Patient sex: M
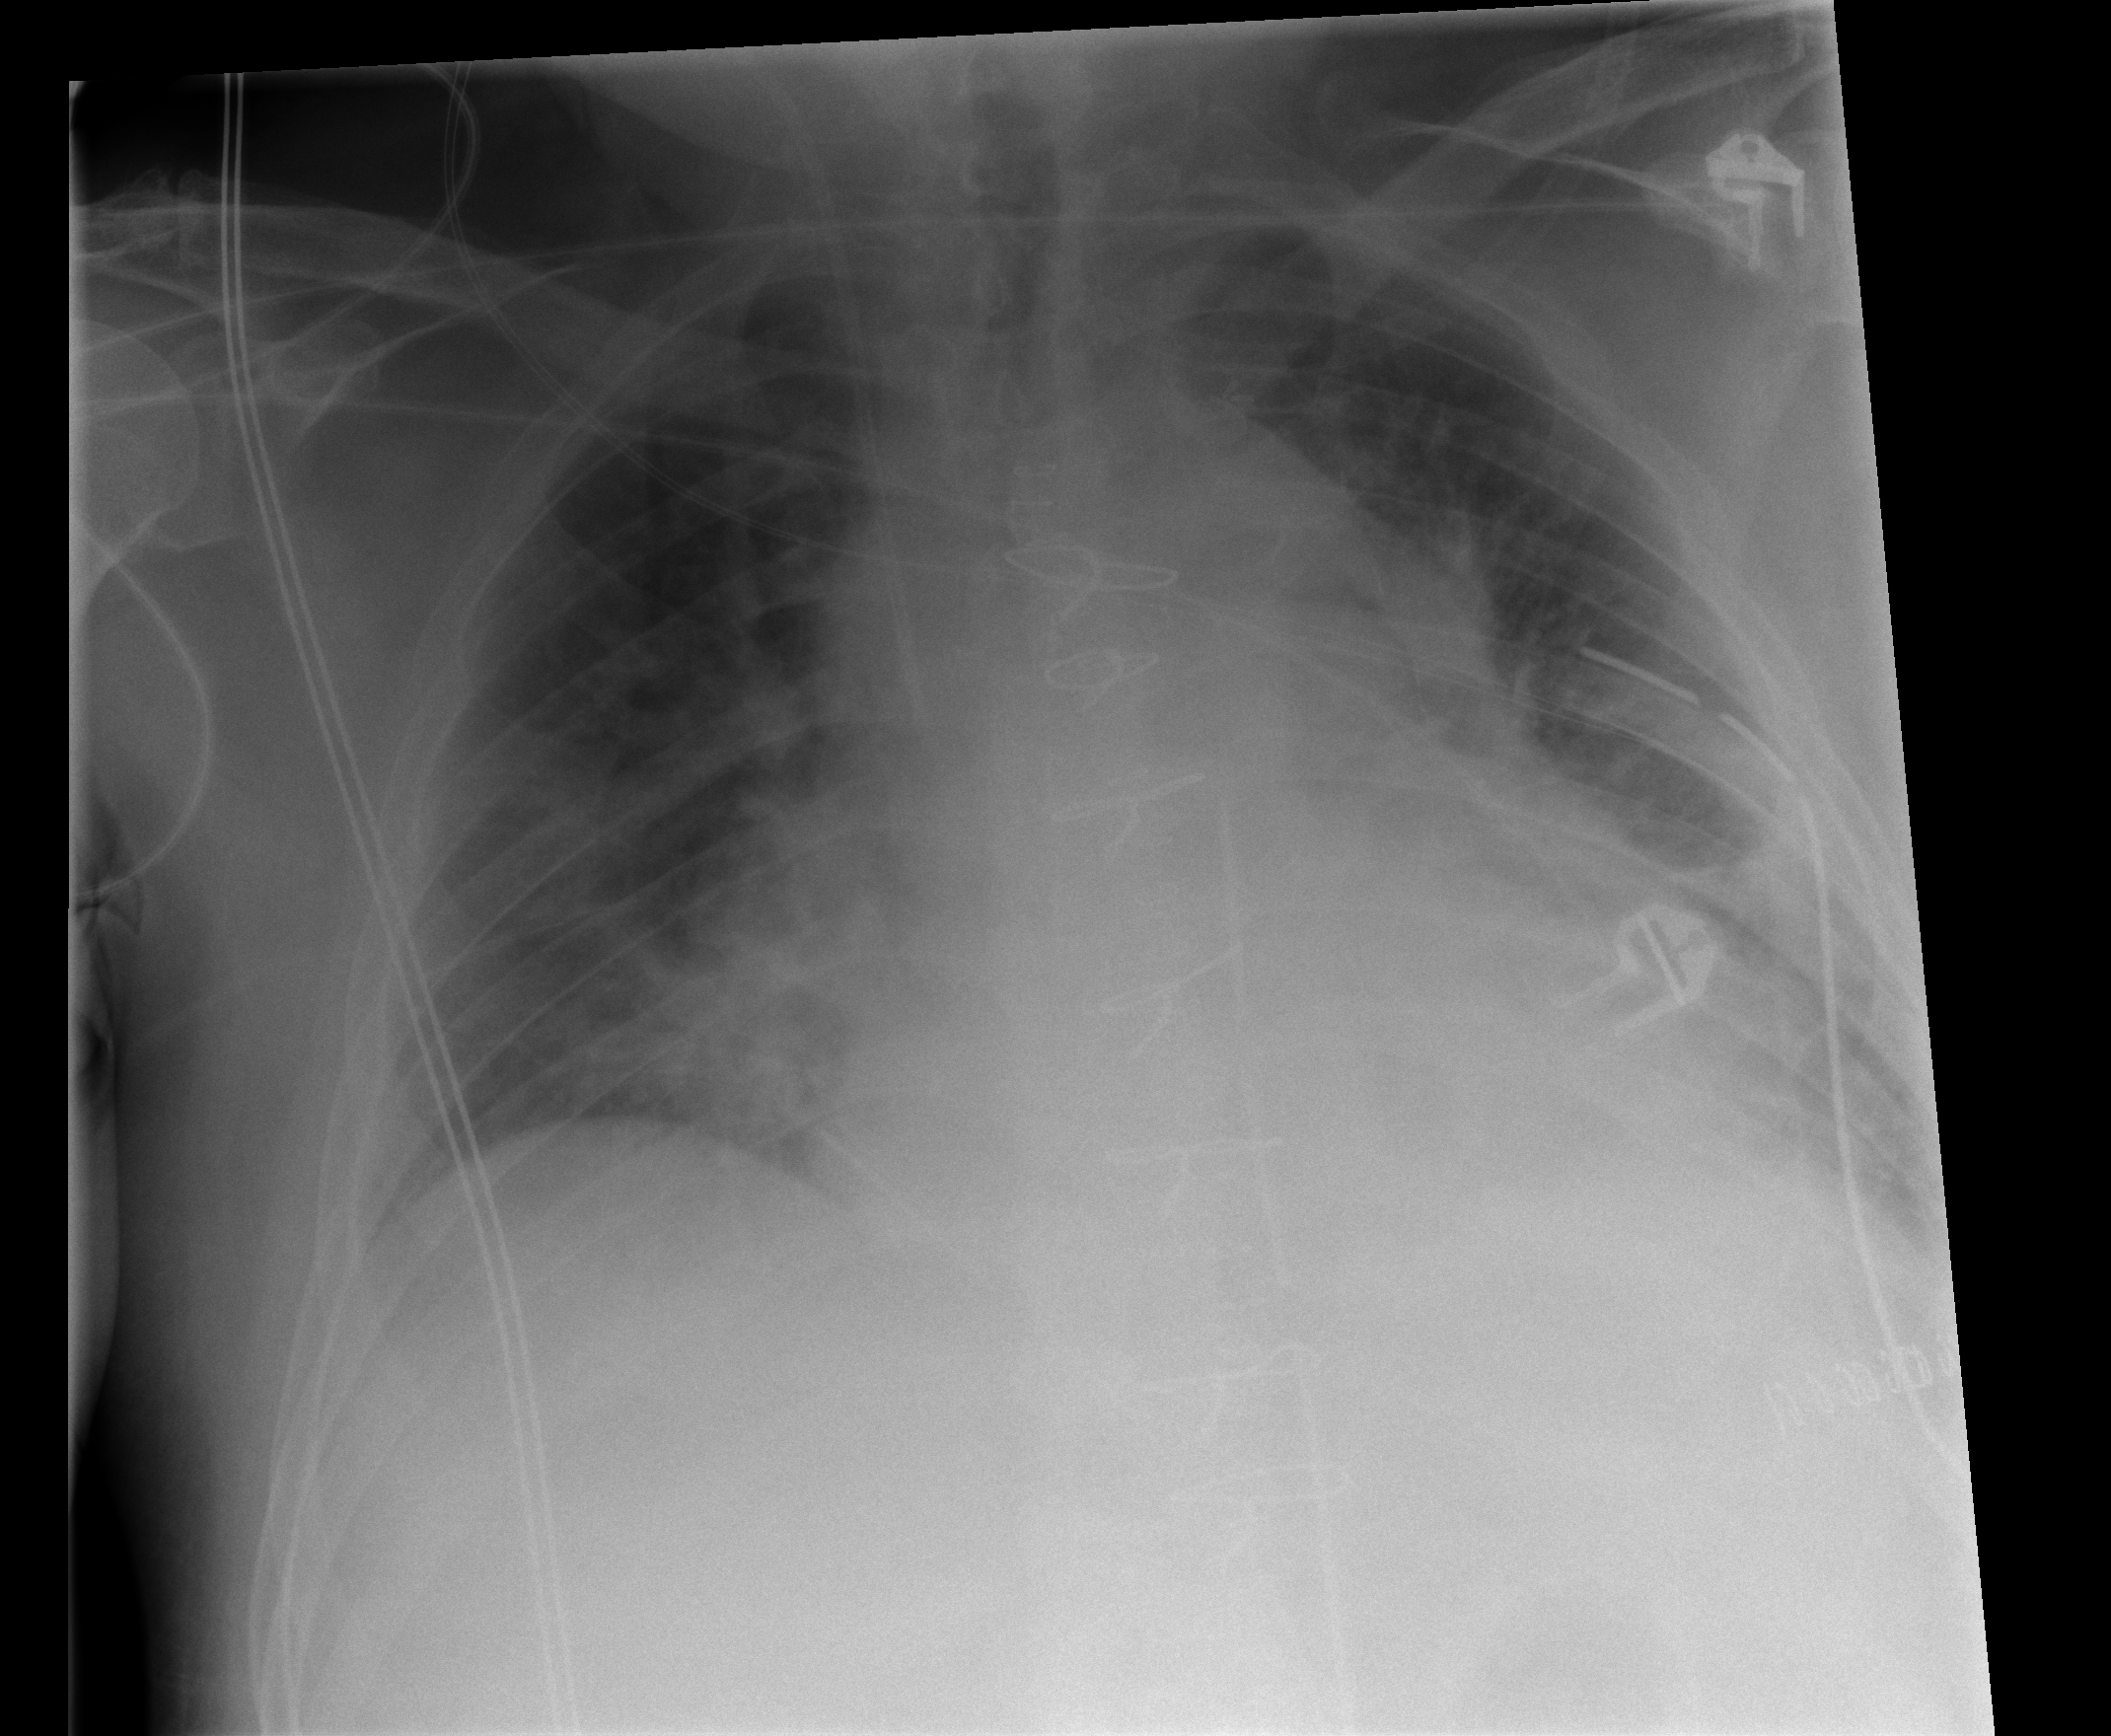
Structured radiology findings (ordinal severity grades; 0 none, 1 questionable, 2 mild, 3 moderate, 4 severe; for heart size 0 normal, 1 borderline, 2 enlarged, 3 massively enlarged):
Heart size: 3
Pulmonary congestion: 2
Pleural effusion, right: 0
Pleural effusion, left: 2
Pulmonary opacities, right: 2
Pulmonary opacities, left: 1
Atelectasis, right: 2
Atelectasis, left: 2